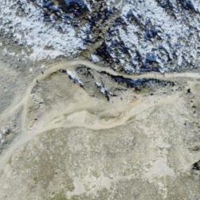
EUNIS habitat code: 48
Species observed at this site:
Saxifraga bryoides
Carduus defloratus
Saxifraga exarata
Achillea erba-rotta
Erebia tyndarus
Pontia callidice
Silene acaulis
Sedum alpestre
Aglais urticae
Pyrrhocorax graculus
Saxifraga oppositifolia